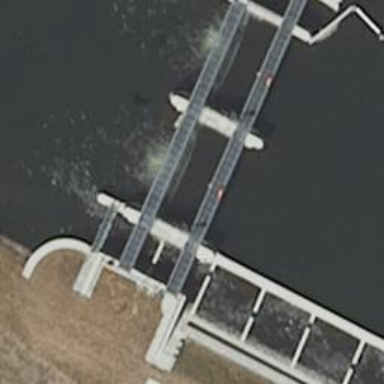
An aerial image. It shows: Weir in waterway.